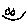
Label: smiley face